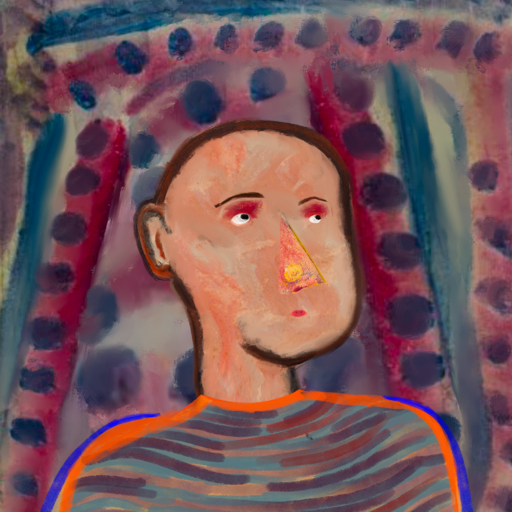
Background: HillGirl, Head And Neck Side: Roy_Bahadur, Face Side: Irani, Bust: Experience, Hair Side: Blank, Head Accessory: Blank, Second Necklace: Blank, Necklace: Blank, Baby: Blank